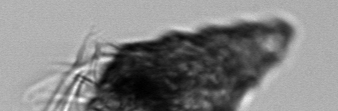
Label: Laboea_strobila